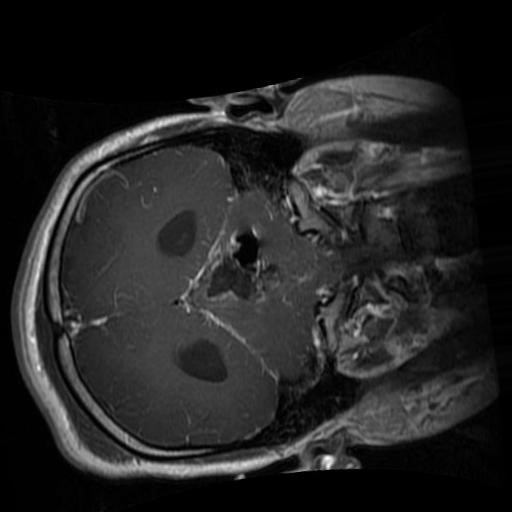
Label: brain_glioma